Question: I have created a fiddle which shows the guidelines for length and Diameter for Cylinder
I was able to position the Line for Length.
But m not sure how to change the properties of line so it draws a straight line to show Diameter, like show in the sample below:
'''
// Diameter line
var diameterLineGeometry = new THREE.Geometry();
var diameterVertArray = diameterLineGeometry.vertices;
diameterVertArray.push(new THREE.Vector3(1, 0.5, 0), new THREE.Vector3(-0.3, 0.7, 1));
diameterLineGeometry.computeLineDistances();
var diameterLineMaterial = new THREE.LineBasicMaterial({
color: 0xcc0000
});
var diameterLine = new THREE.Line(diameterLineGeometry, diameterLineMaterial);
cylinder.add(diameterLine);
'''

The position of Lines shows find when the object is small for eg: 50 x 40, but if I change the dimensions to something like "123x123" the lines position moves.
<URL>
Let me know if you need any other information.
Please suggest.
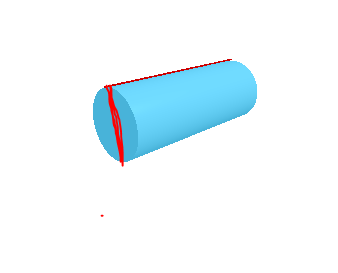
Answer: The coordinates for the diameter are
'''
diameterVertArray.push(new THREE.Vector3(-1, 0.5, 0), new THREE.Vector3(1, 0.5, 0));
'''
one length is
'''
lengthVertArray.push(new THREE.Vector3(-1, 0.51, 0), new THREE.Vector3(-1, -0.51, 0));
'''
and another one is
'''
alengthVertArray.push(new THREE.Vector3(0, 0.5, 1), new THREE.Vector3(0, -0.5, 1));
'''
<URL>